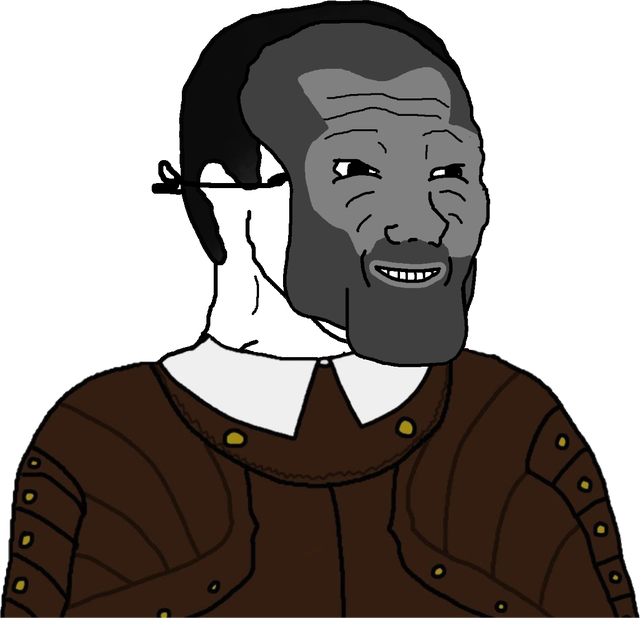
Label: 5_Oomer